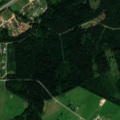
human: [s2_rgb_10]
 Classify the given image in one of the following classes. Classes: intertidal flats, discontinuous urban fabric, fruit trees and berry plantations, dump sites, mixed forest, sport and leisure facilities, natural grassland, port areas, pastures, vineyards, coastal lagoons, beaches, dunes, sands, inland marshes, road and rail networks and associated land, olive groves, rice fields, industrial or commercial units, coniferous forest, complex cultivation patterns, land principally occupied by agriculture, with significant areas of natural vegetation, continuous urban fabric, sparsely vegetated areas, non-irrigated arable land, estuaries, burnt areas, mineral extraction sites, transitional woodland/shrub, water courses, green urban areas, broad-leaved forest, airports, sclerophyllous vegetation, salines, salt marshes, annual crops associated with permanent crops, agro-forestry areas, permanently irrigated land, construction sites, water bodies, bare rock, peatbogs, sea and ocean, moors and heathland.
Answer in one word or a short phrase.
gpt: discontinuous urban fabric, pastures, complex cultivation patterns, land principally occupied by agriculture, with significant areas of natural vegetation, mixed forest, transitional woodland/shrub